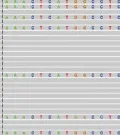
Identification and verification of LDLR-ROS1 fusion in this case. The fusion breakpoints are localized at chr19: p13.2: 11,212,559 and chr6: q22.1: 117,646,031, respectively; (B) Schematic of genomic rearrangement involving the fusion breakpoints at mRNA and protein levels; the transcript resulted in exons 1-2 of LDLR fused to exons 34-43 of ROS1, including kinase domain. LDLR, low-density lipoprotein receptor; ROS1, ROS proto-oncogene 1; Orange color represents LDLR; Blue color represents ROS1; KD, kinase domain; e, exon.
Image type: chart (chart)